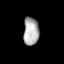
Tissue: lung
Cell type: Endothelial cells
Senescence score: 0.5976
Nuclear area (px): 421
Mean DAPI intensity: 175.05